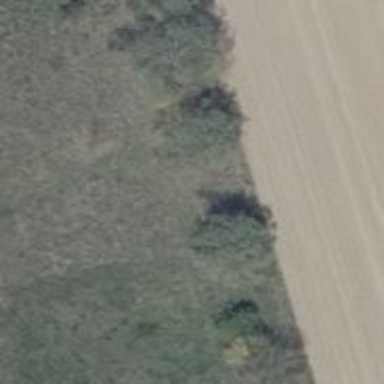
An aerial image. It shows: Deciduous broadleaved tree.